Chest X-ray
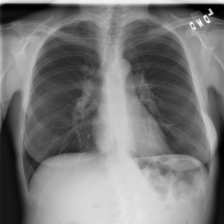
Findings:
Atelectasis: negative
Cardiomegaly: negative
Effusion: negative
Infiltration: negative
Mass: negative
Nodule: negative
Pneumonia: negative
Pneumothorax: negative
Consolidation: negative
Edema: negative
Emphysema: negative
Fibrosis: negative
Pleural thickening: negative
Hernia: negative